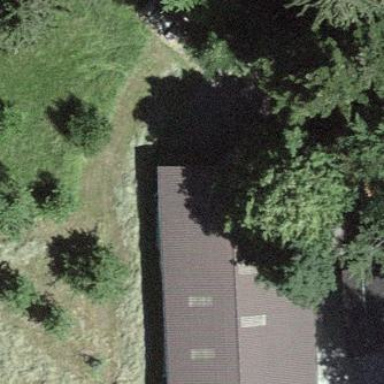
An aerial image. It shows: Shed.